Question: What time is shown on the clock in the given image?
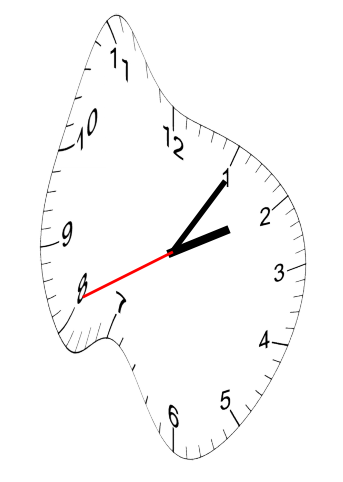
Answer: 02:05:41